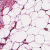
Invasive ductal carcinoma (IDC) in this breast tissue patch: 0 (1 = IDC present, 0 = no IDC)